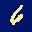
Label: 6